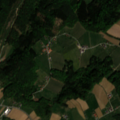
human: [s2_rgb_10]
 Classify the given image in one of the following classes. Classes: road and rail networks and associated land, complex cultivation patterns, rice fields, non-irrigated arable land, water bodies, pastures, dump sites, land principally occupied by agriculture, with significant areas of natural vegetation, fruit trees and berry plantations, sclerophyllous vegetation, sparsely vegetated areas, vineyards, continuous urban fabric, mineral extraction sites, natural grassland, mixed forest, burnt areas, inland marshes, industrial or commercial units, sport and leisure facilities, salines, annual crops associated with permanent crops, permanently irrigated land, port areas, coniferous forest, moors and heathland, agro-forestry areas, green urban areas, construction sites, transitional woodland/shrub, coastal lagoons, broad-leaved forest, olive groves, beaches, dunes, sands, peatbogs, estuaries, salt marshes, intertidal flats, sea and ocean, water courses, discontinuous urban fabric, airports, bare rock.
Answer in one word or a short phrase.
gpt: non-irrigated arable land, complex cultivation patterns, mixed forest